九年级 · 度量几何学
如图,一条公路的拐弯处是一段圆弧 $A B$, 点 $O$ 是这段弧所在的圆的圆心, $A B=20 \mathrm{~cm}$,点 $C$ 是 $A B$ 的中点, 点 $D$ 是 $A B$ 的中点, 且 $C D=5 \mathrm{~cm}$, 则这段弯路所在圆的半径为 ( )

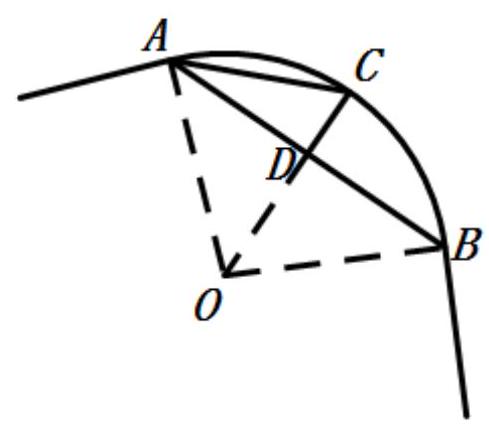
A. $10 \mathrm{~cm}$
B. $12.5 \mathrm{~cm}$
C. $15 \mathrm{~cm}$
D. $17 \mathrm{~cm}$

答案: B
解析: 根据题意, 可以推出 $A D=B D=10$, 若设半径为 $r$, 则 $O D=r-5, O A=r$, 结合勾股定理可推出半径 $r$ 的值.

【详解】解: $\because O C \perp A B, A B=20$,

$\therefore A D=D B=10$,

在 Rt $\triangle A O D$ 中, $O A^{2}=O D^{2}+A D^{2}$,

设半径为 $r$ 得: $r^{2}=(r-5)^{2}+10^{2}$,

解得: $r=12.5$,

$\therefore$ 这段弯路的半径为 12.5 ,

故选: $B$.

【点睛】本题主要考查垂径定理的应用、勾股定理的应用, 关键在于设出半径为 $r$ 后, 用 $r$表示出 $O D 、 O A$ 的长度.